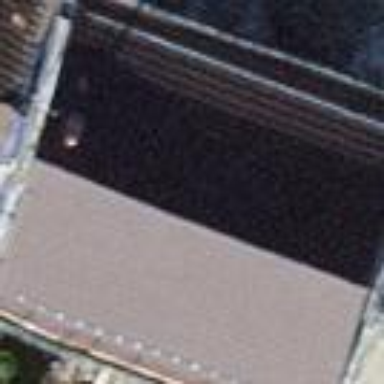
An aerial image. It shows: Detached building with gabled roof.